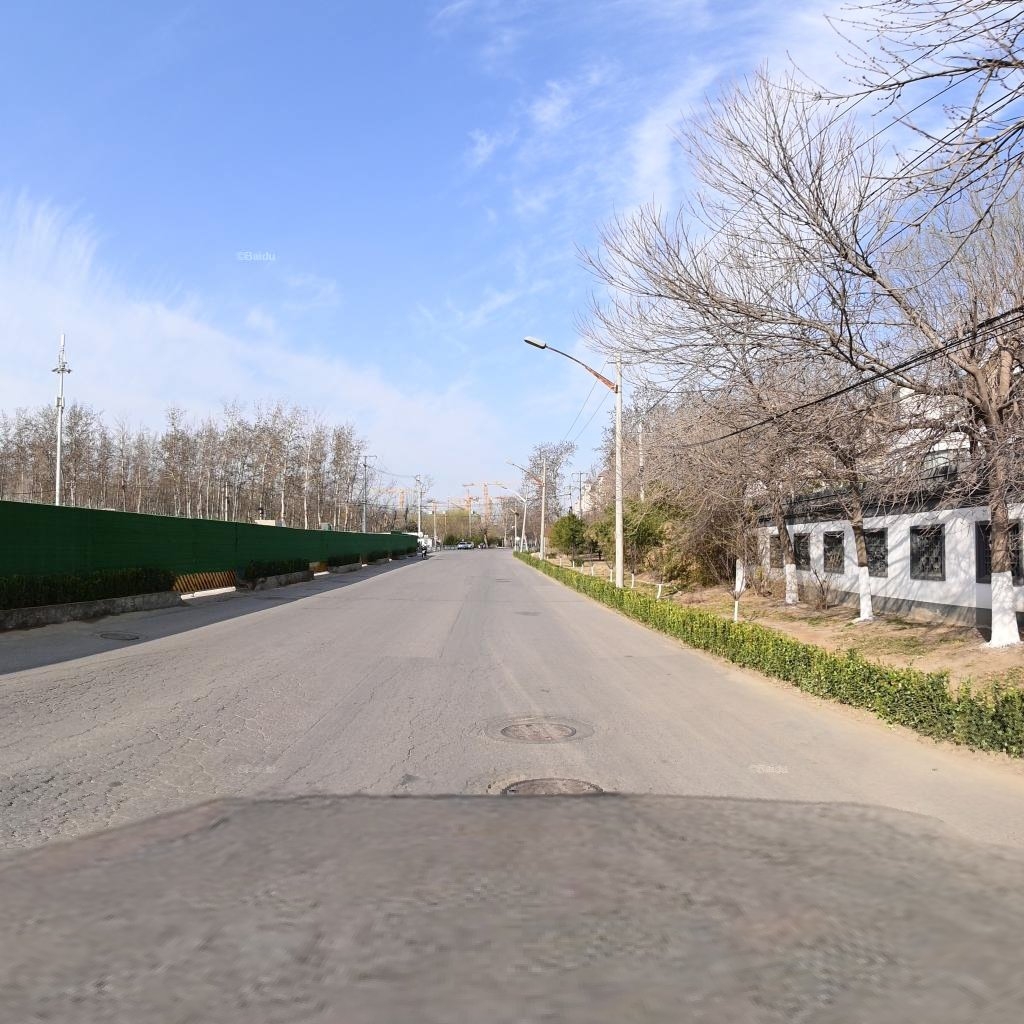
Region: Chaoyang
Road damage annotations: longitudinal crack, alligator crack, manhole cover, manhole cover, manhole cover